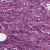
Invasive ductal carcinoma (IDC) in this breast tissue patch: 1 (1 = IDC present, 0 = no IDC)